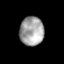
Tissue: prostate
Cell type: Epithelial cells
Senescence score: 0.3173
Nuclear area (px): 686
Mean DAPI intensity: 162.15